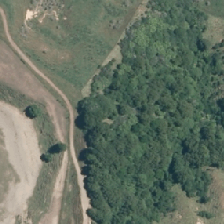
Land cover: broadleaved_indigenous_hardwood